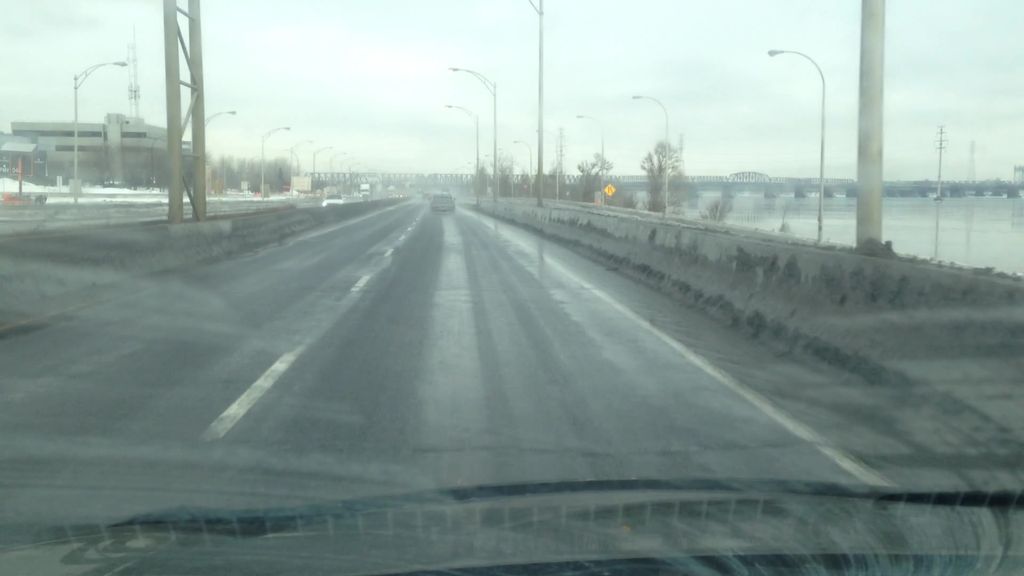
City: montreal